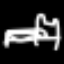
Label: bed